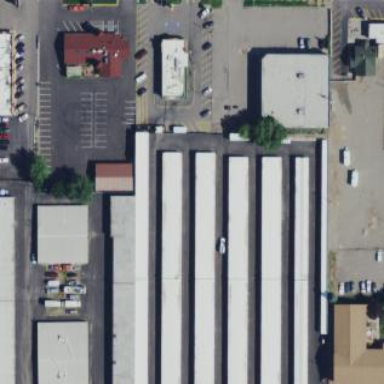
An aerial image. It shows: Commercial area with storage rental shop.